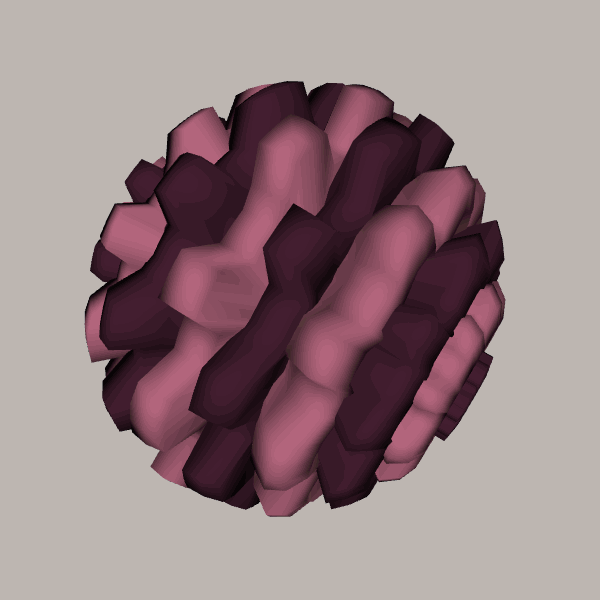
Background: light